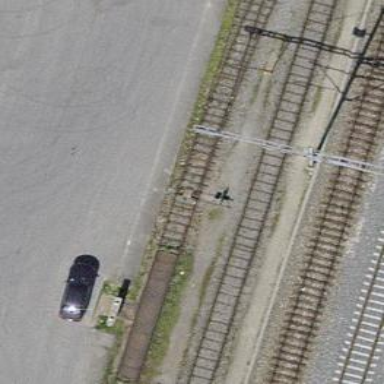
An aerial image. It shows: Railway switch.